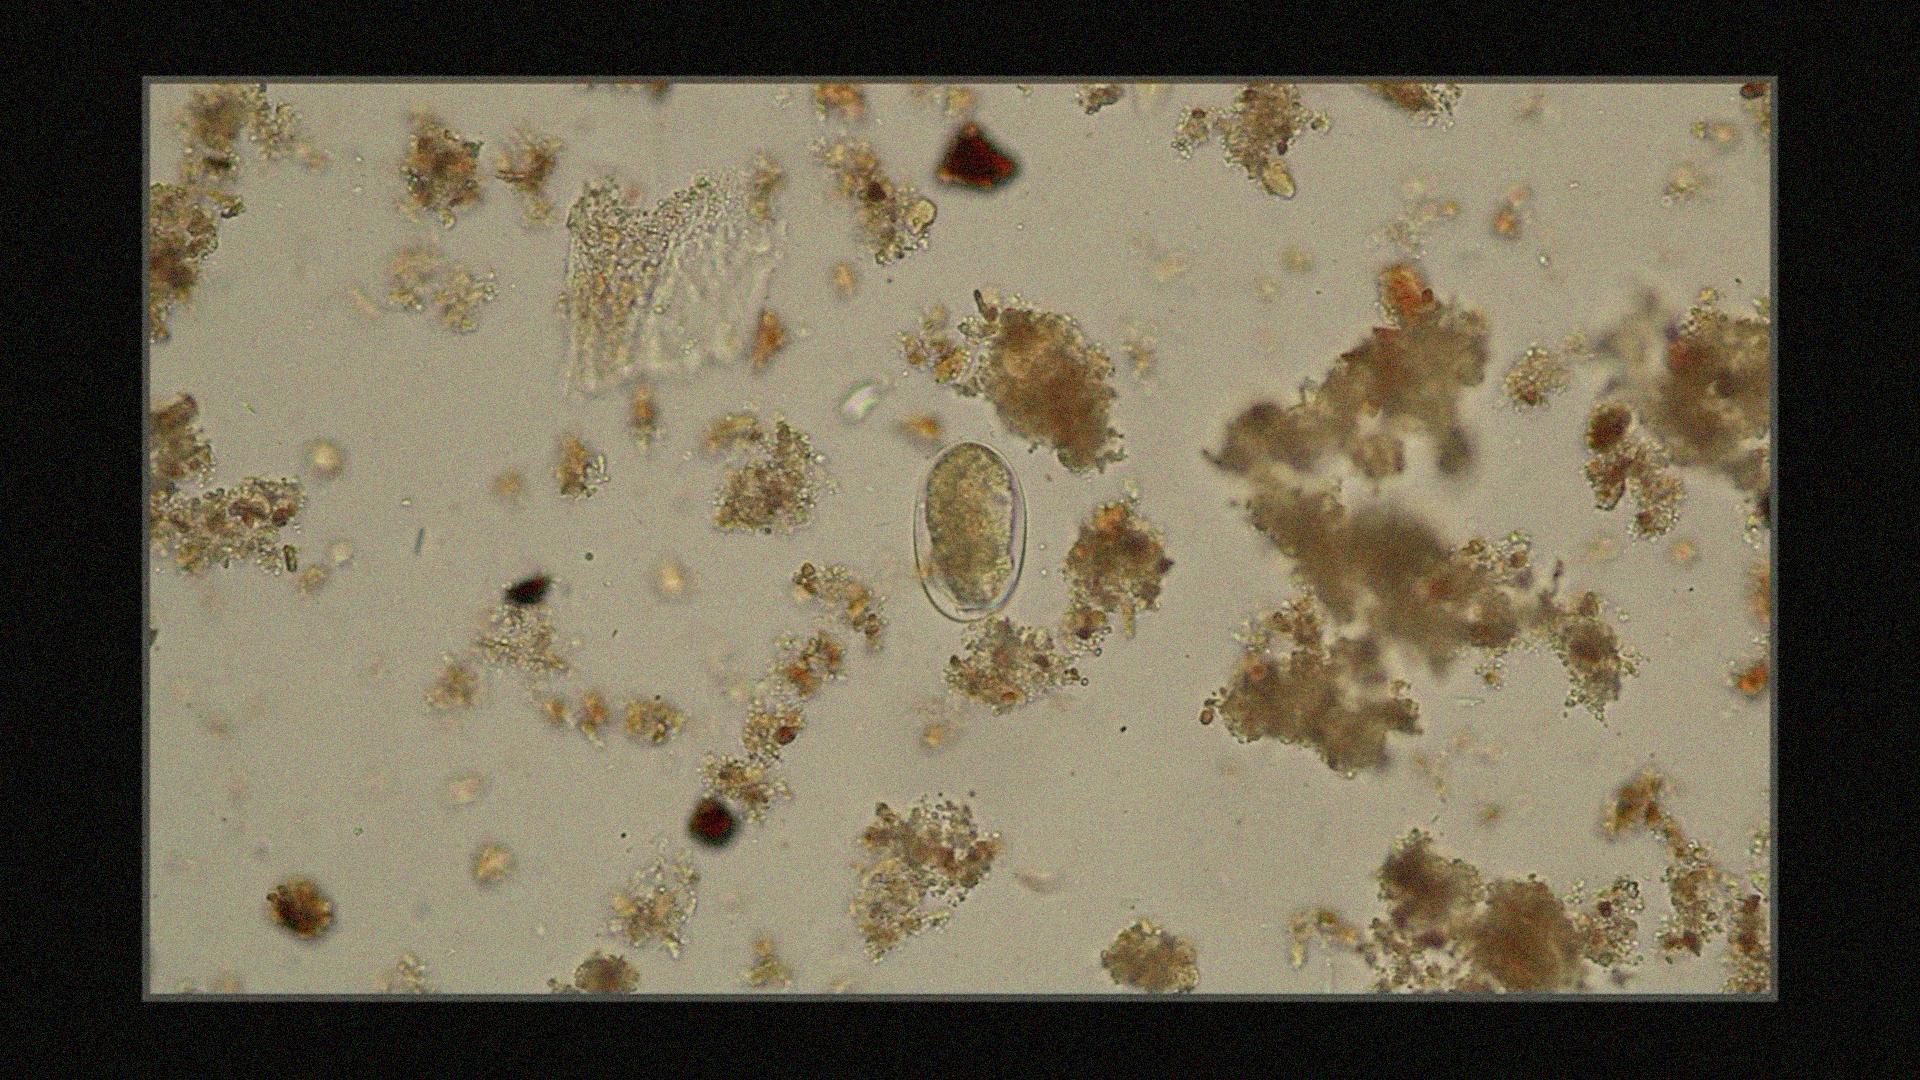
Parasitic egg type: Hookworm egg